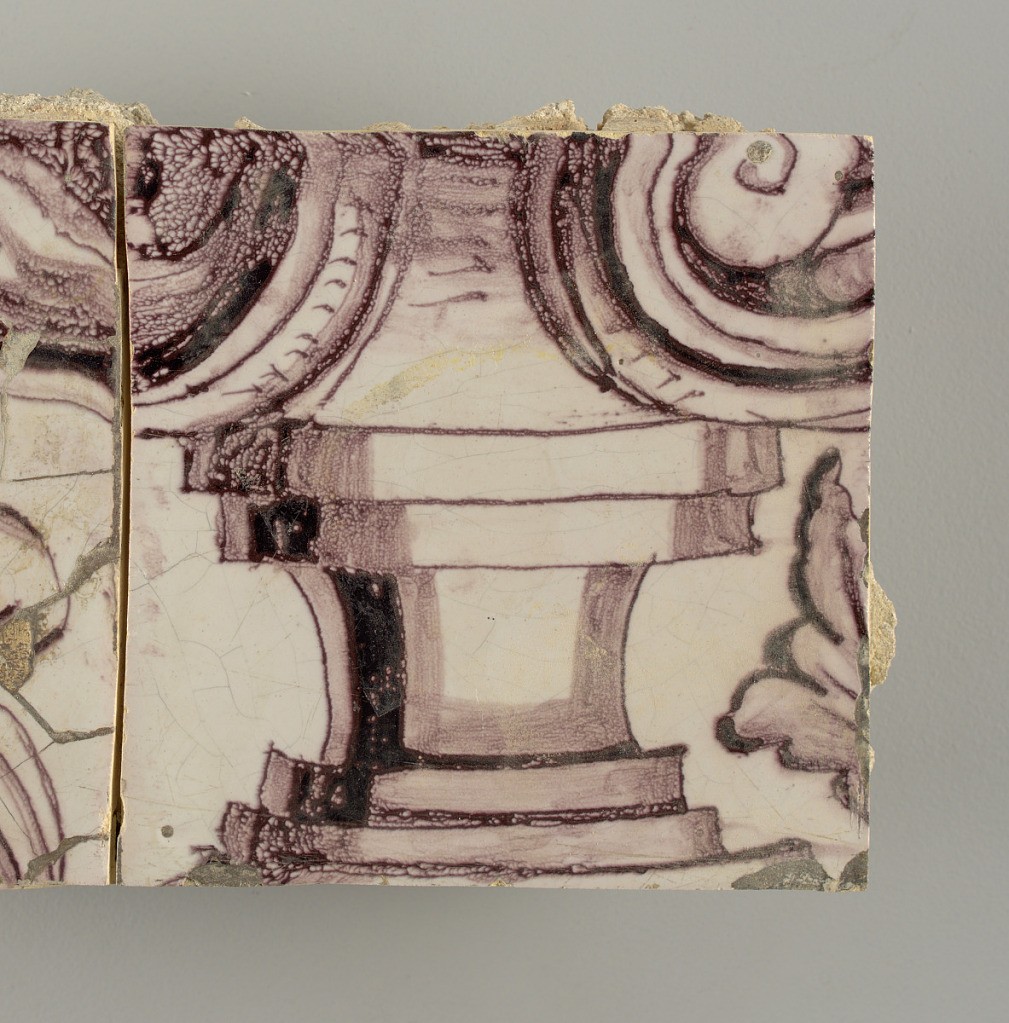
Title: Tile wall facing
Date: ca. 1725
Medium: Tin-glazed earthenware, underglaze
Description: Horizontal rectangle.  Thirty tiles wide and twenty-three tiles high with opening for fireplace eleven tiles wide and ten high.  Foliage arabesques disposed about three vertical axes from which are emphazised by urns at center and right, and at left by the figure of a standing woman carrying an infant on her arm and accompanied by two children.